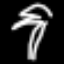
Label: palm tree